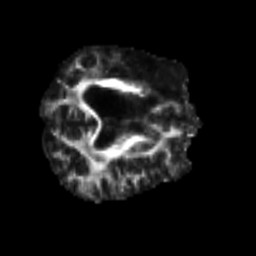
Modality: FA
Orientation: axial
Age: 50
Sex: male
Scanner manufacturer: siemens
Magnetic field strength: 3 T
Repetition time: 4.987 s
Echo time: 0.0792 s